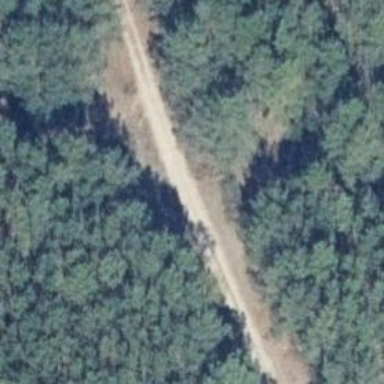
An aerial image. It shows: Sandy track with grade4 tracktype.